Question: I'm trying to layout two vertically positioned containers, which should fill available vertical space on a page in such a way that the top container expands vertically with content, while the bottom container takes up the remaining vertical space and overflows with scrollbar.
Here is a sketch:

I'm stuck defining the properties (especially height) of the second container. My best shot is:
'''
.container {
margin-top: 50px;
margin-left: 25px;
margin-bottom: 50px;
position: absolute;
height: auto;
top:0;
bottom:0;
background:#ff8;
}
.first {
position: relative;
left: 0;
top: 0;
border: 1px solid red;
}
.second {
position: relative;
left: 0;
bottom: 0;
margin-top: 10px;
overflow-y: scroll;
border: 1px solid green;
}
'''
markup:
'''
<div class="container">
<div class="first">Lorem ipsum dolor sit amet, consectetur adipiscing elit. Integer enim mi, semper id lectus nec, tincidunt congue odio. Aliquam erat volutpat. Curabitur tellus eros, mollis malesuada imperdiet eget, congue in nisi. Donec vel nunc id libero elementum dignissim. Nulla facilisi. Mauris laoreet bibendum vestibulum. Integer odio magna, tempus eu orci quis, dignissim blandit enim. </div>
<div class="second">Lorem Ipsum is simply dummy text of the printing and typesetting industry. Lorem Ipsum has been the industry's standard dummy text ever since the 1500s, when an unknown printer took a galley of type and scrambled it to make a type specimen book. It has survived not only five centuries, but also the leap into electronic typesetting, remaining essentially unchanged. It was popularised in the 1960s with the release of Letraset sheets containing Lorem Ipsum passages, and more recently with desktop publishing software like Aldus PageMaker including versions of Lorem Ipsum.</div>
</div>
'''
however, the second div flows below past the container instead of only stretching up to the available container space.
NOTE: what makes the problem non-trivial is that the height values of both divs are not known in advance and depend on the content! (Otherwise I'd be able to set the height manually and not bother you guys :) )
any hints on how to proceed?
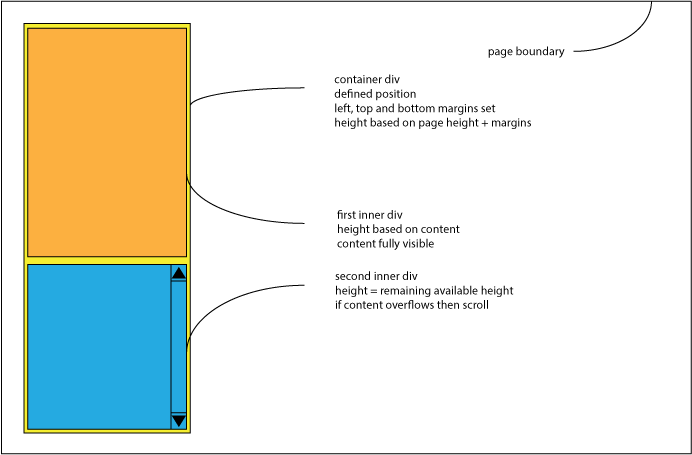
Answer: And here is my solution:
<URL>
'''
div id="main">
<div id="top">
fdsafdsafdafd as fsa s asa fas fsa fsafdsafdsafdafd as fsa s asa fas fsa fsafdsafdsafdafd as fsa s asa fas fsa fsafdsafdsafdafd as fsa s asa fas fsa fsafdsafdsafdafd as fsa
</div>
<div id="bot">
bot
fdsafdsafdafd as fsa s asa fas fsa fsafdsafdsafdafd as fsa s asa fas fsa fsafdsafdsafdafd as fsa s asa fas fsa fsafdsafdsafdafd as fsa s asa fas fsa fsafdsafdsafdafd as fsa s asa fas fsa fsafdsafdsafdafd as fsa s asa fas fsa fsafdsafdsafdafd as fsa s asa fas fsa fsafdsafdsafdafd as fsa s asa fas fsa fsafdsafdsafdafd as fsa s asa fas fsa fsafdsafdsafdafd as fsa s asa fas fsa fsafdsafdsafdafd as fsa s asa fas fsa fsafdsafdsafdafd as fsa s asa fas fsa fsafdsafdsafdafd as fsa s asa fas fsa fsafdsafdsafdafd as fsa s asa fas fsa fsafdsafdsafdafd as fsa s asa fas fsa fsafdsafdsafdafd as fsa s asa fas fsa fsafdsafdsafdafd as fsa s asa fas fsa fsafdsafdsafdafd as fsa s asa fas fsa fsafdsafdsafdafd as fsa s asa fas fsa fsafdsafdsafdafd as fsa s asa fas fsa fsafdsafdsafdafd as fsa s asa fas fsa fsafdsafdsafdafd as fsa s asa fas fsa fsafdsafdsafdafd as fsa s asa fas fsa fsafdsafdsafdafd as fsa s asa fas fsa fsa
</div>
</div>
<div id="addMoreText" title="click here to add more text to top element">click me!</div>
'''
'''
#main {width: 200px; height: 400px; background: #EEE; border: 1px solid #CCC;}
#top {width: 190px; margin: 5px; background: #CCC; border: 1px solid #AAA; color: #888;}
#bot {width: 190px; margin: 5px; background: #CC5; border: 1px solid #AAA; color: #888; overflow:
-moz-scrollbars-vertical; overflow-y: scroll;}
#addMoreText { width: 100px; height: 20px; background: #06A; border: 1px solid #036; text-align:center; color:white; font-size:11px; font-weight:bold; line-height:20px; margin:20px 50px; cursor:pointer;}
'''
calculateBotDivHeight();
'''
$('#addMoreText').click(function(){
$('#top').html($('#top').html()+ " some text ");
//if you load text not only on page load, you have to recalculate the height.
calculateBotDivHeight();
});
function calculateBotDivHeight(){
$newHeight = $('#main').height() - $('#top').outerHeight(true) - 6;
$('#bot').height($newHeight);
}
'''